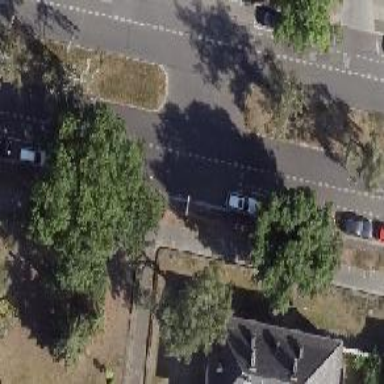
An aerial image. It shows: Asphalt service road with no sidewalk.